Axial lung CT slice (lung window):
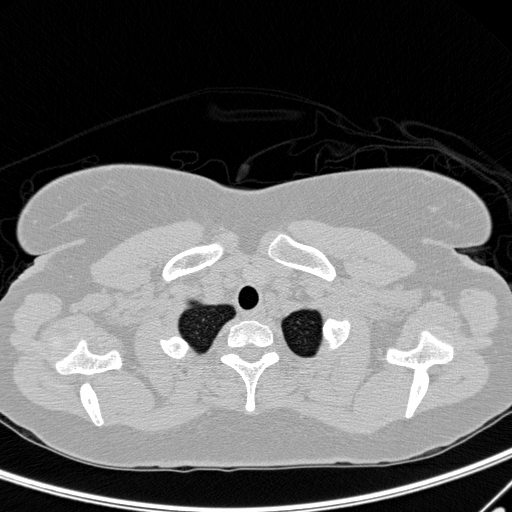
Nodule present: no